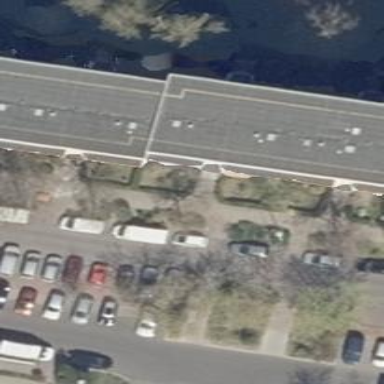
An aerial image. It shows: Concrete footway.